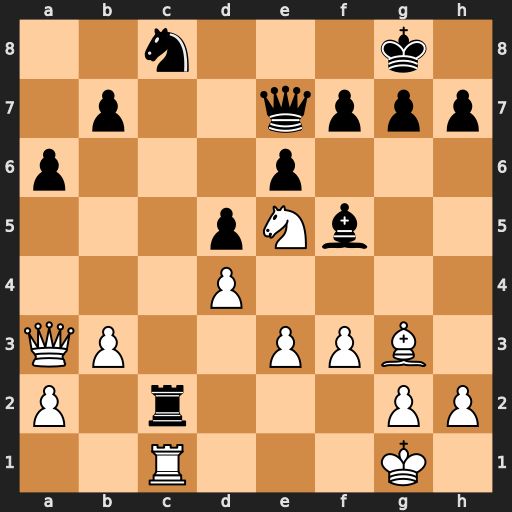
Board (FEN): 2n3k1/1p2qppp/p3p3/3pNb2/3P4/QP2PPB1/P1r3PP/2R3K1
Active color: w
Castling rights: -
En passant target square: -
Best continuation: Rxc2 Qxa3 Rxc8+ Qf8 Rxf8+